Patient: sex M, age 66
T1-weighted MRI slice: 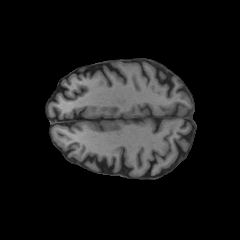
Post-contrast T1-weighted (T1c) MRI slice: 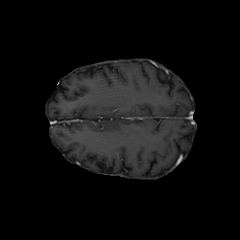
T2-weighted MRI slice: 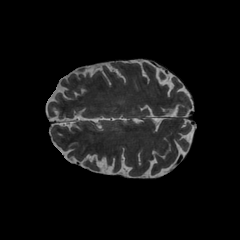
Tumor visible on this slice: no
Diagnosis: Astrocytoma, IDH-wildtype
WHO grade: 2